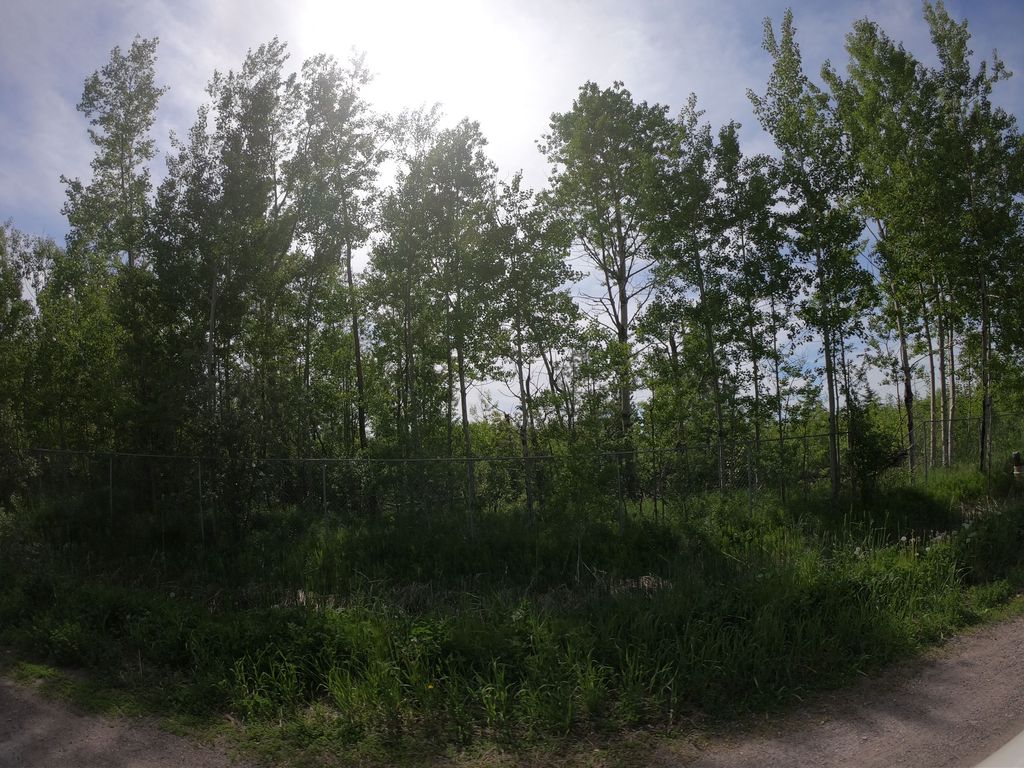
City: ottawa-gatineau